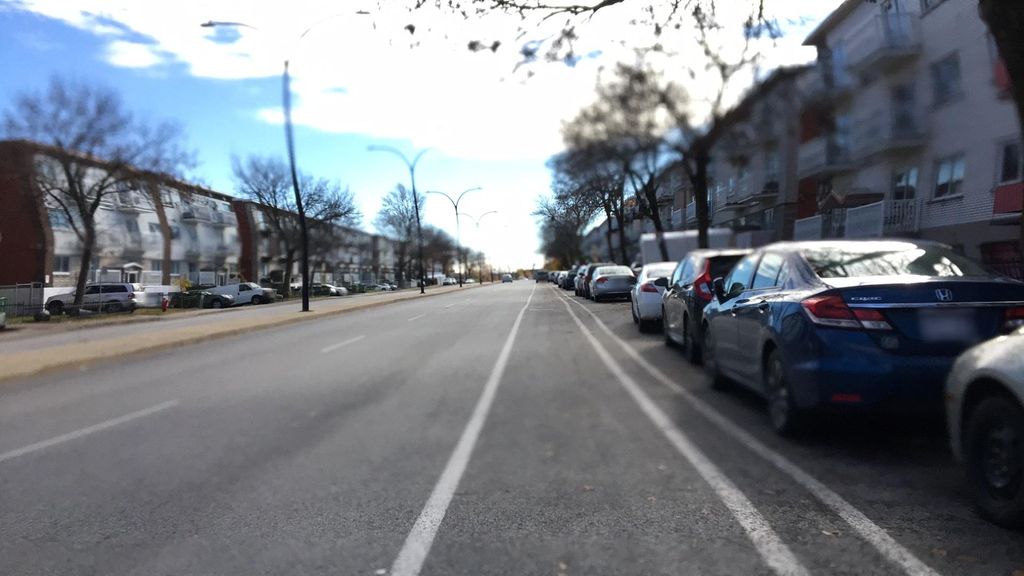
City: montreal